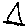
Label: triangle